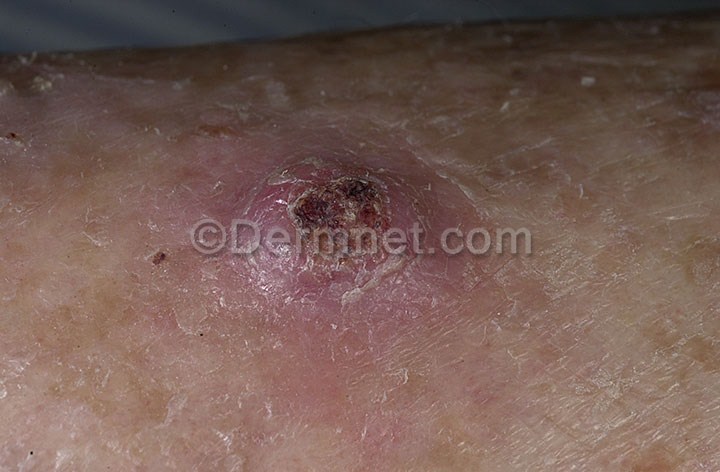
Disease: Seborrheic Keratoses and other Benign Tumors